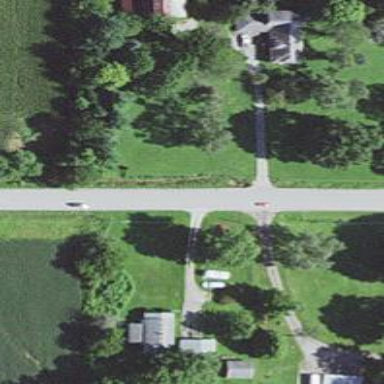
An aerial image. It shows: Driveway.